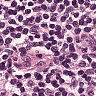
Metastatic tissue present: no